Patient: sex M, age 60
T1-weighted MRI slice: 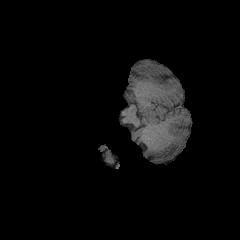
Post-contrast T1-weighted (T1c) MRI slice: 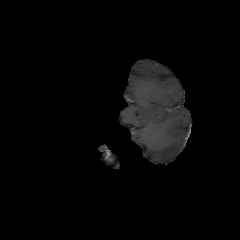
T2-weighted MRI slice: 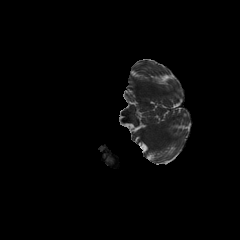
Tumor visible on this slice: no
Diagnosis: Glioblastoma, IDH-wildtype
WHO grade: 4